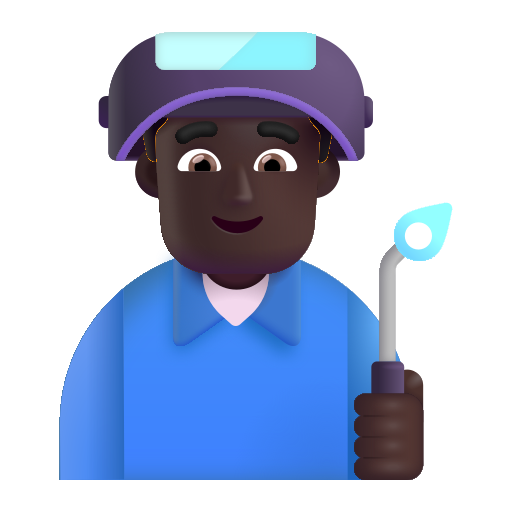
man factory worker color dark